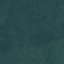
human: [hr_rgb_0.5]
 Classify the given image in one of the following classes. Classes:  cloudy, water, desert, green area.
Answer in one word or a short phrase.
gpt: green area